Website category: sports
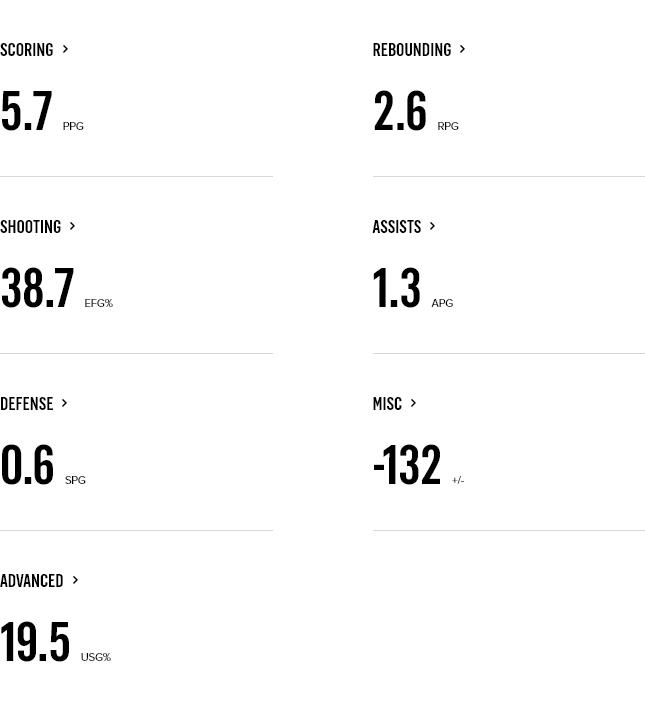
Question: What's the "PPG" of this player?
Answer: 5.7

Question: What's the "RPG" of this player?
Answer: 2.6

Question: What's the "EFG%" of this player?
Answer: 38.7

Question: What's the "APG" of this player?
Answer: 1.3

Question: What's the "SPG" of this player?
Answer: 0.6

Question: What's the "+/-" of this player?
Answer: -132

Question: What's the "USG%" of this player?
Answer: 19.5

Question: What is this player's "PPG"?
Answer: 5.7

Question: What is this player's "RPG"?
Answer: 2.6

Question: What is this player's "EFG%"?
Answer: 38.7

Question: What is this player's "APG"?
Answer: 1.3

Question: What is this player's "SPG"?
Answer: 0.6

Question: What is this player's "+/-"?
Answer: -132

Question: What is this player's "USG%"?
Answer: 19.5

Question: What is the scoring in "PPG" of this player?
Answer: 5.7

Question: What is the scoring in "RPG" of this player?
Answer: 2.6

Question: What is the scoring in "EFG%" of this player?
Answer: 38.7

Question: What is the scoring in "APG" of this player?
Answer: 1.3

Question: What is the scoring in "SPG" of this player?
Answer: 0.6

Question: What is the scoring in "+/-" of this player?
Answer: -132

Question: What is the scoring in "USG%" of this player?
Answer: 19.5

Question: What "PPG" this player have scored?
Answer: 5.7

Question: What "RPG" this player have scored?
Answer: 2.6

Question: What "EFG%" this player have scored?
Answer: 38.7

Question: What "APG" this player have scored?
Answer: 1.3

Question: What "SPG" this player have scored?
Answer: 0.6

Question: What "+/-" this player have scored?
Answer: -132

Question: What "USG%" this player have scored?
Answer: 19.5

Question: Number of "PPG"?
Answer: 5.7

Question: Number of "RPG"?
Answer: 2.6

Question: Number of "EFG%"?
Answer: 38.7

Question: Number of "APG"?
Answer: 1.3

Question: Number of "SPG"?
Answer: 0.6

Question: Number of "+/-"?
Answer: -132

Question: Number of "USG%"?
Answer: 19.5

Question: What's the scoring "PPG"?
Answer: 5.7

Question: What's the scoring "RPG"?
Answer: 2.6

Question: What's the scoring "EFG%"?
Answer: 38.7

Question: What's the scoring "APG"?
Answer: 1.3

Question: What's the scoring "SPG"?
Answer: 0.6

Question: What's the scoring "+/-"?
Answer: -132

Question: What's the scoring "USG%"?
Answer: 19.5